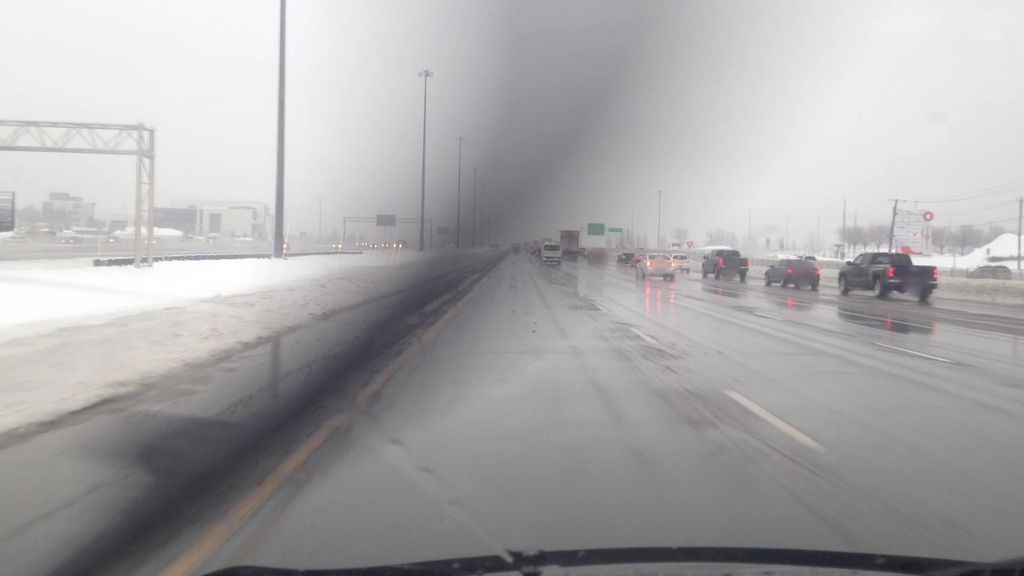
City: montreal